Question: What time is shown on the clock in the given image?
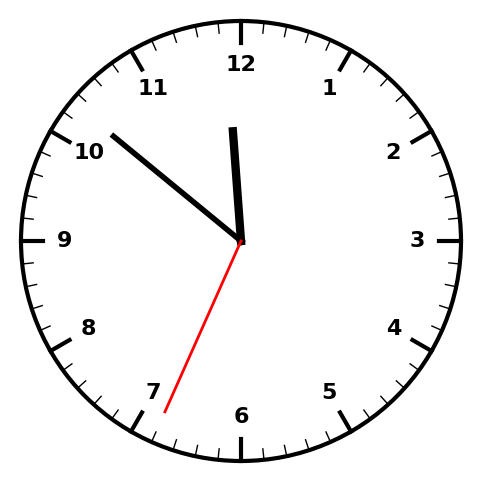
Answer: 11:51:34